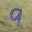
Label: 9